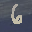
Label: 6